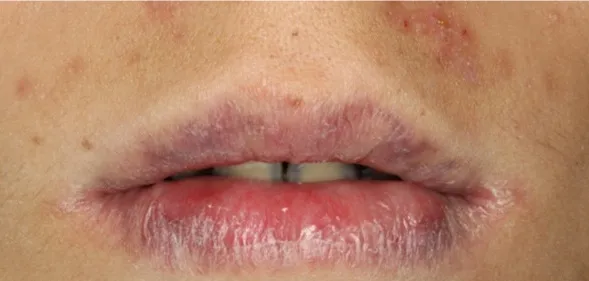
Bruising of the lips.
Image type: pathology (h&e)